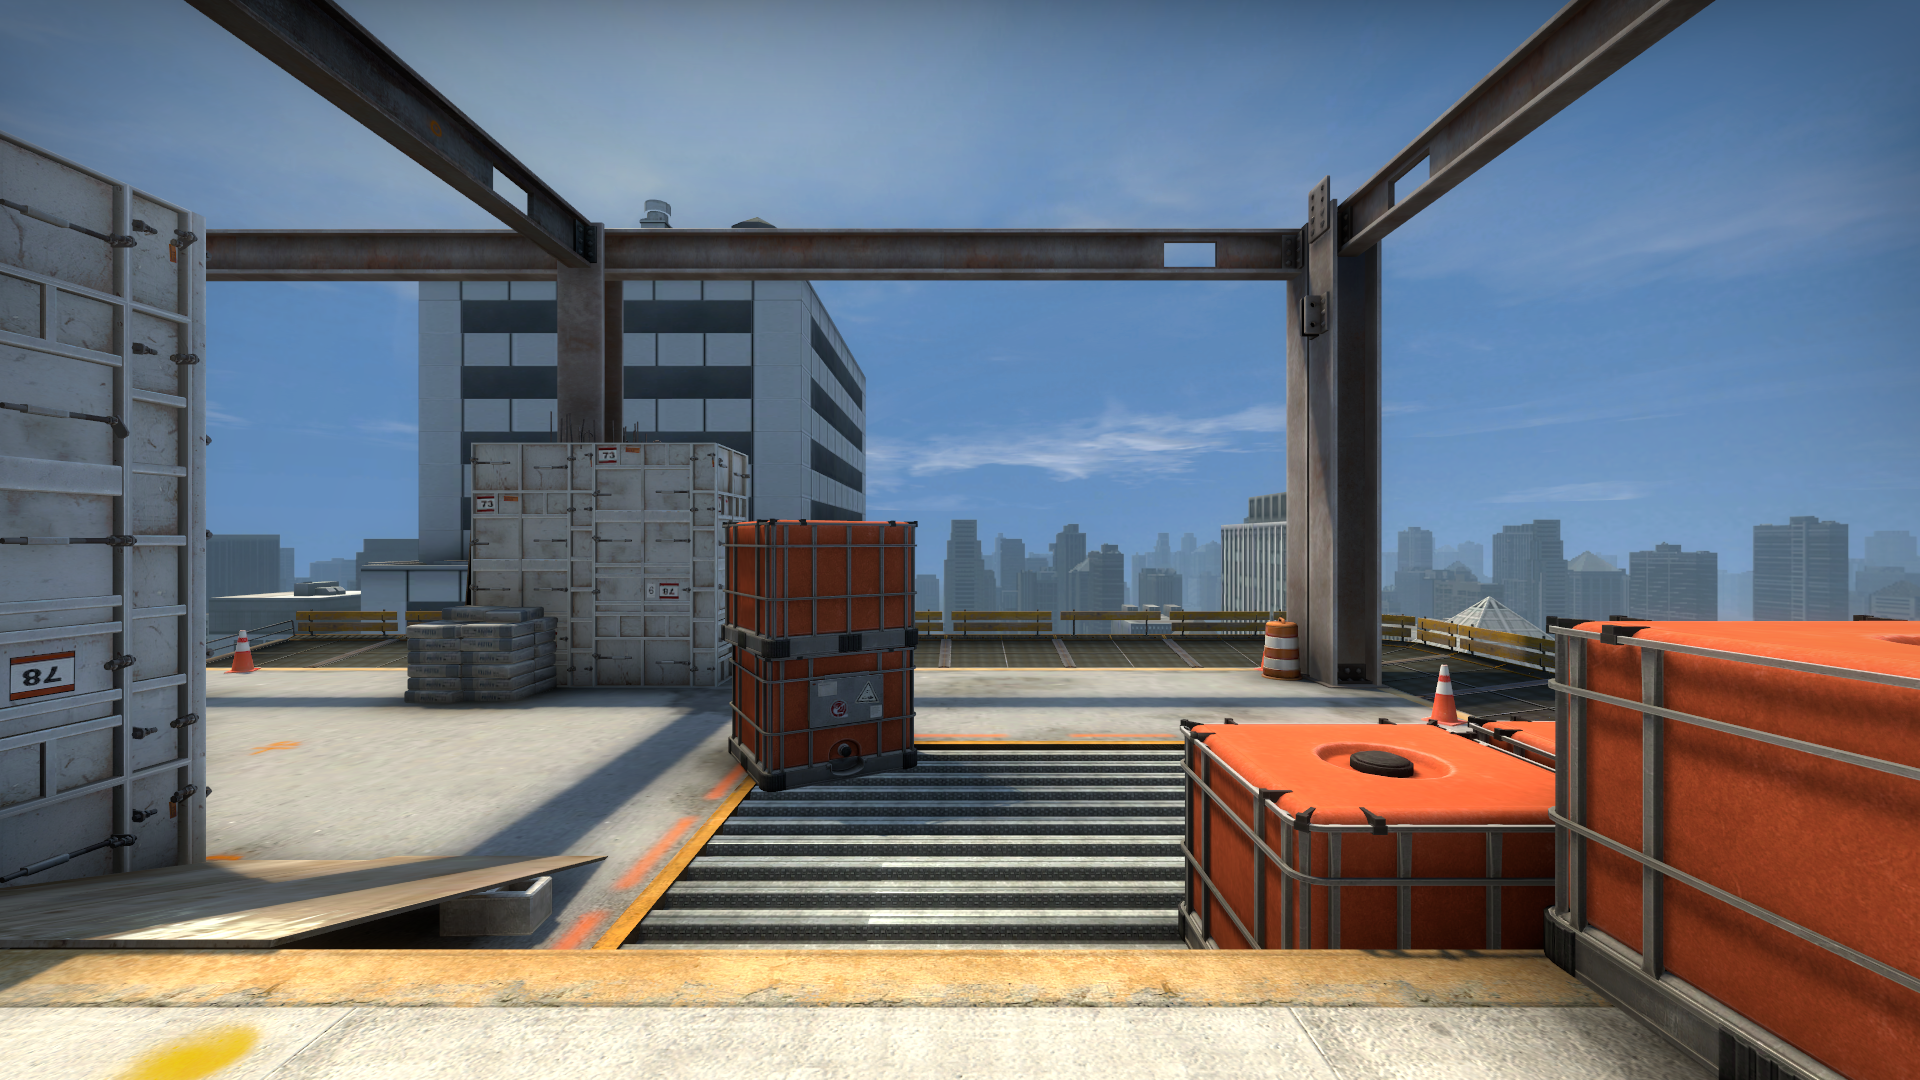
Map: de_vertigo